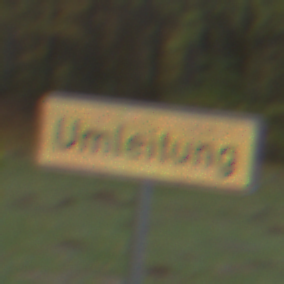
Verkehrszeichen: Umleitungsankuendigung
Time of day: SunriseSunset
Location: Outdoor (Nature)
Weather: PartlyCloudy
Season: Autumn
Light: Natural